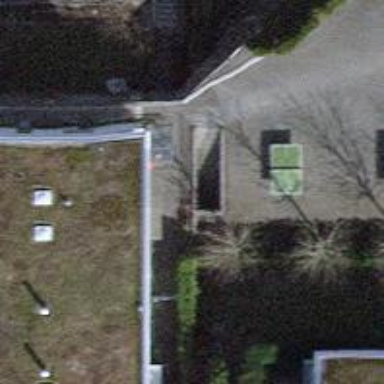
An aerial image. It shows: Concrete steps leading into tunnel.